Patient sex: M
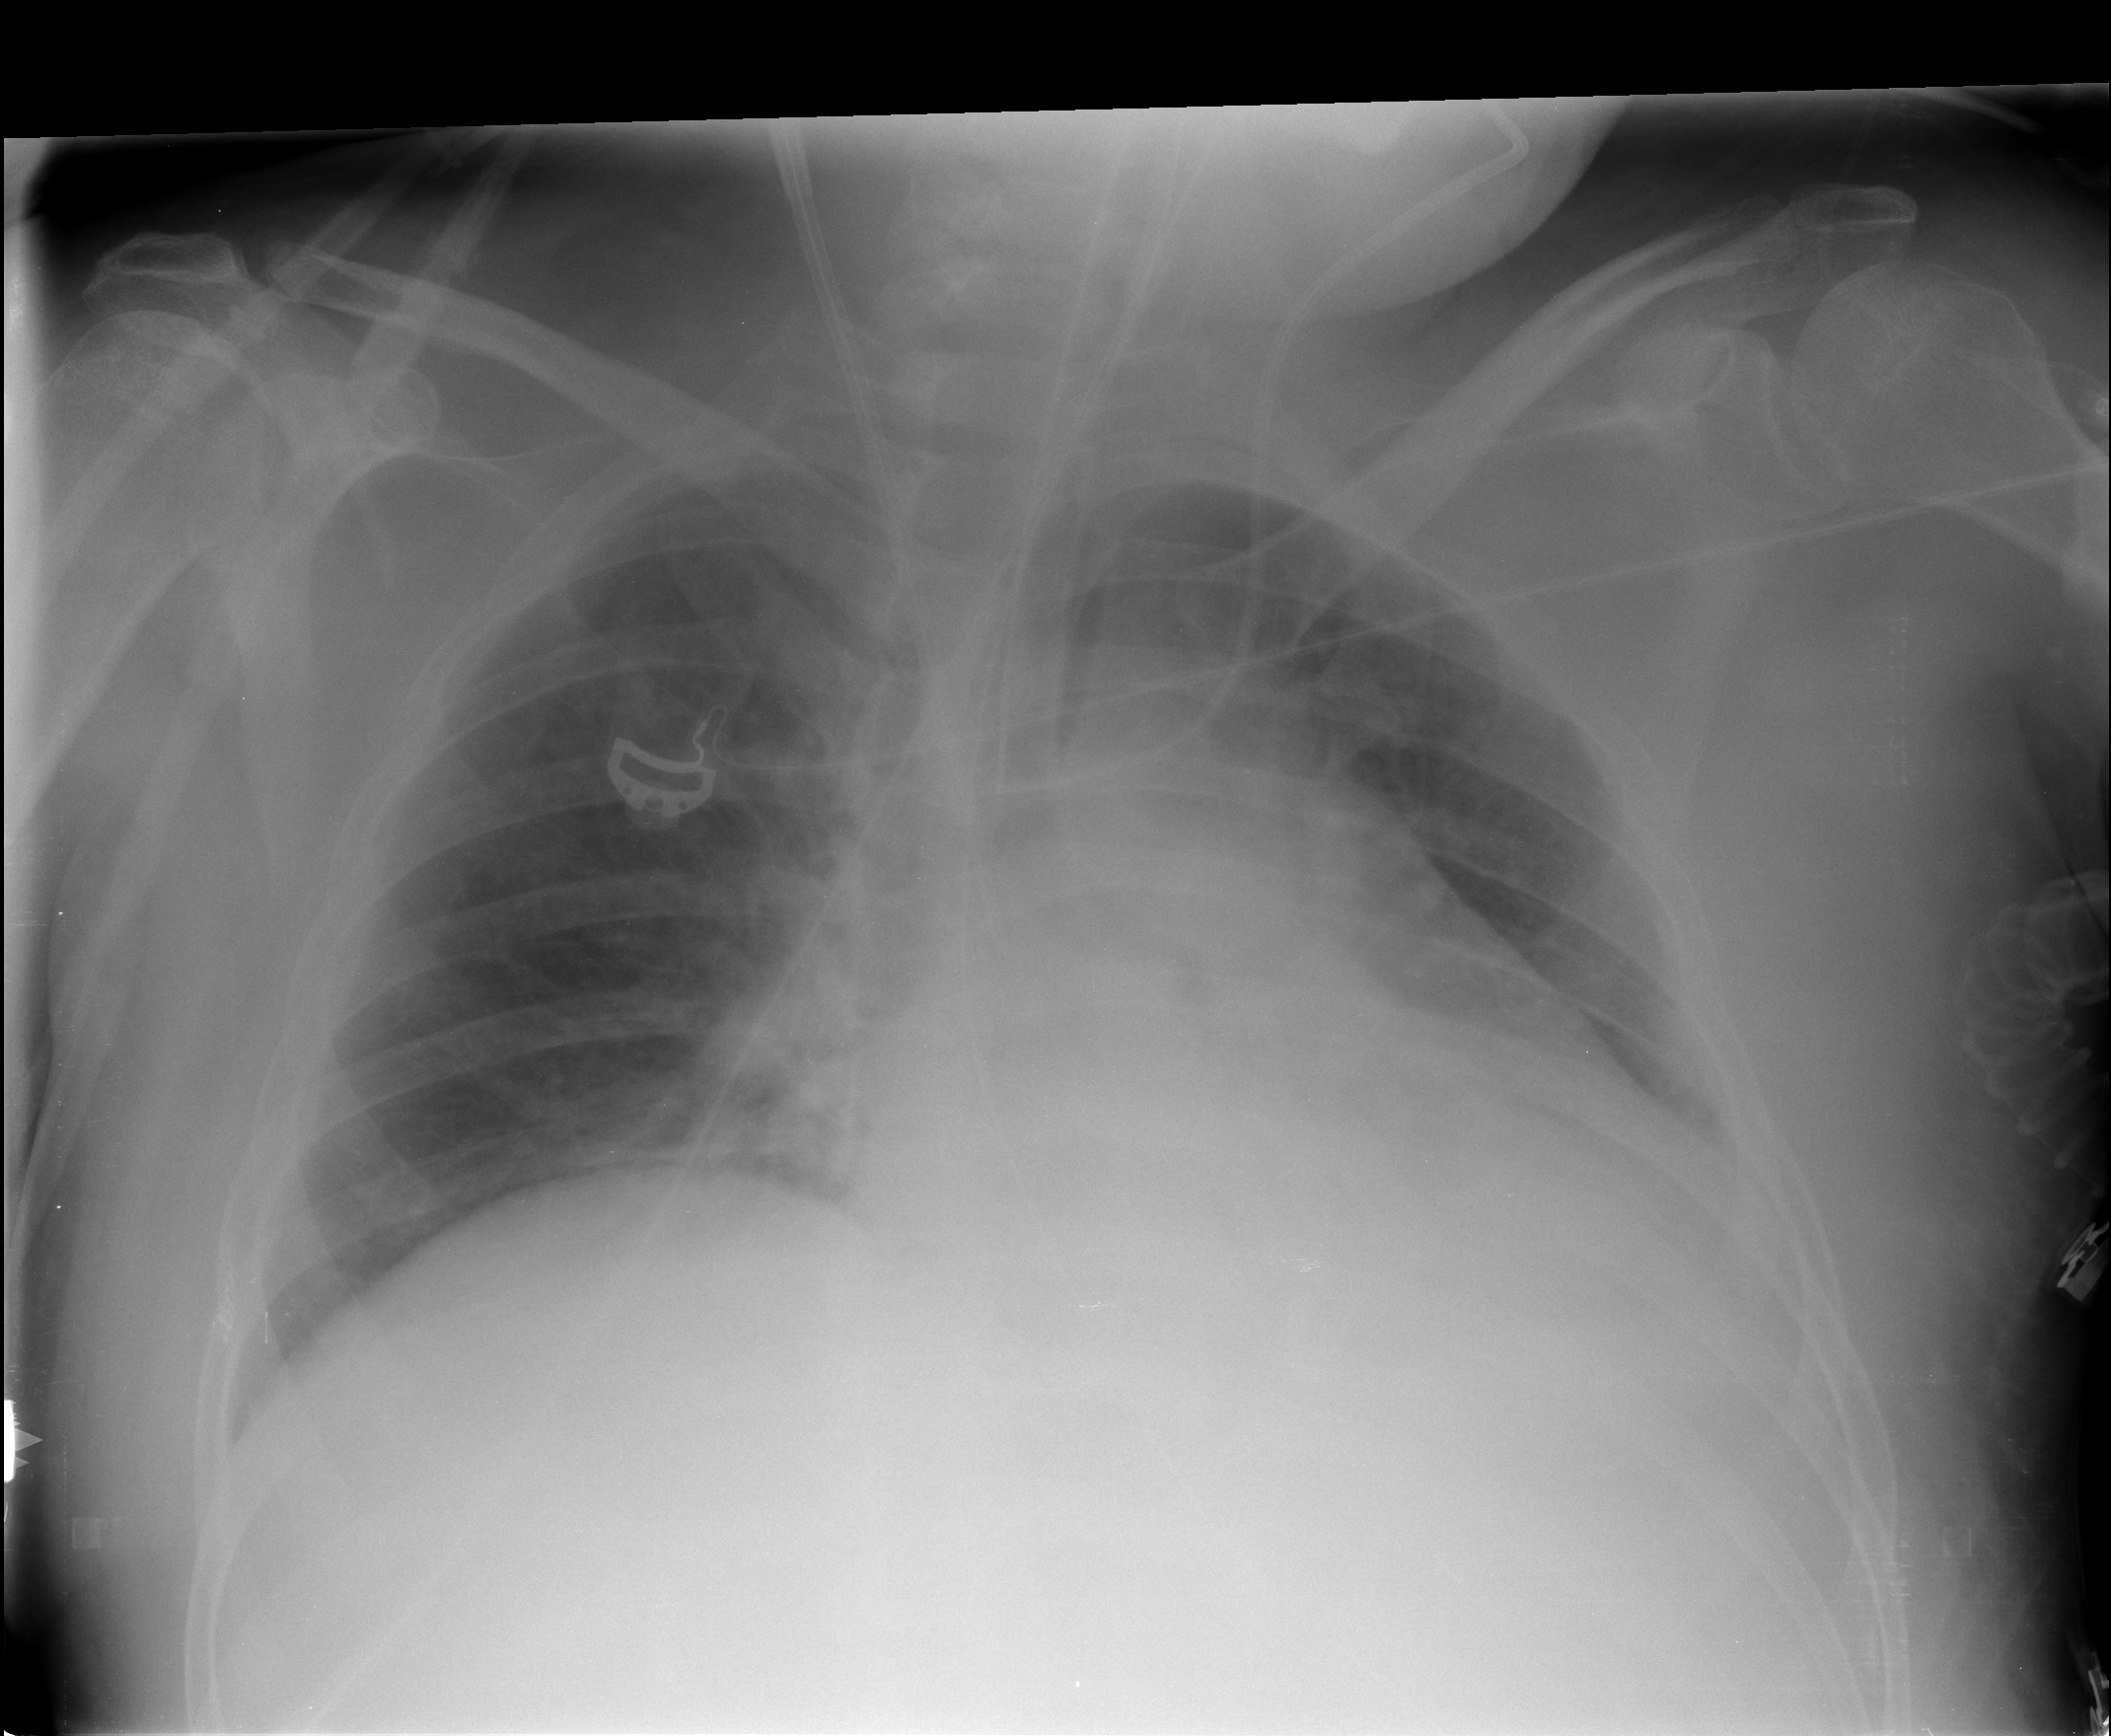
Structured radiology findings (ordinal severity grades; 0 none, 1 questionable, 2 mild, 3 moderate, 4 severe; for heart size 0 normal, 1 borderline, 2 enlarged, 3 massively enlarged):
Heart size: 2
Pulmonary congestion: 1
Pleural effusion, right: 0
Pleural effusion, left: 0
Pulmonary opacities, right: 0
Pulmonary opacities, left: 0
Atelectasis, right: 0
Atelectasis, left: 0